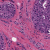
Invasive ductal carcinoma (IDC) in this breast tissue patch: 0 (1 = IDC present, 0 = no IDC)